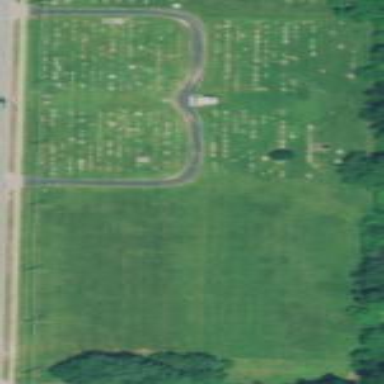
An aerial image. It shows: Cemetery.